Question: I'm working on a Microsoft Dynamics CRM 2011 plugin attached to SalesOrder entity on Create event. I need to get the Order parent Account, to access some of its properties. I'm trying the following code inside the 'Execute' method, but key "accountid" is not present at time of execution.
'''
Entity entity = (Entity)context.InputParameters["Target"]; // A salesorder entity
EntityReference accountRef = (EntityReference)entity.Attributes["accountid"];
'''
Plugin is registered at Post-operation stage to execute in synchronous mode. Following image show all configuration.

Is there another way to get the parent Account for the SalesOrder entity?
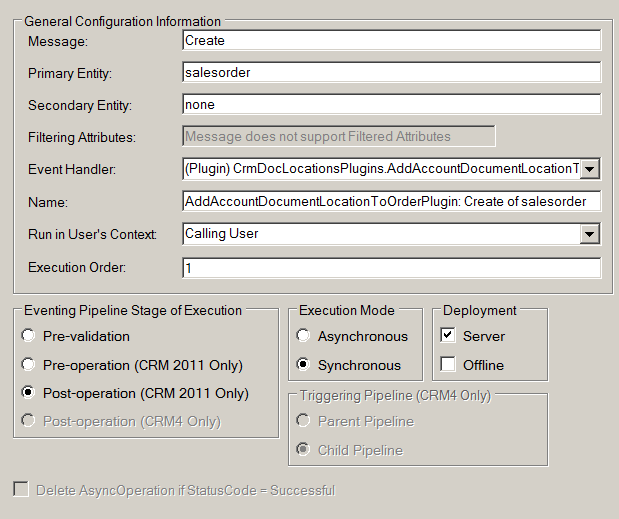
Answer: It seem to be an error on the SDK documentation, because the attribute is never available for the salesorder entity, even if I configure the plugin to run in Asynchronous mode. I ended changing the attribute by , which in fact can be an account (default behavior). That solved my problem and I could get a reference to the Account which Order belongs.
'''
Entity entity = (Entity)context.InputParameters["Target"]; // A salesorder entity
EntityReference accountRef = (EntityReference)entity.Attributes["customerid"];
if (accountRef.LogicalName != "account") return;
'''